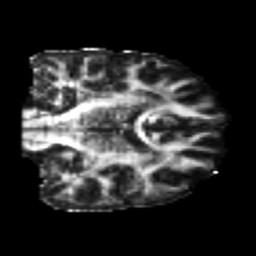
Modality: FA
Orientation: coronal
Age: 26
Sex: male
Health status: healthy
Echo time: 0.074 s